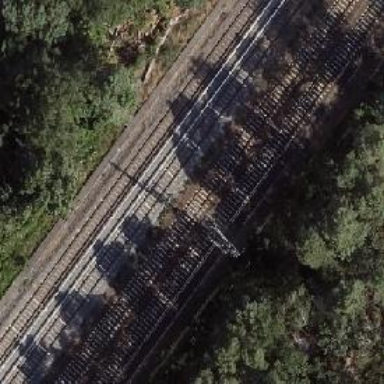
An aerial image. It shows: Electrified light rail railway.